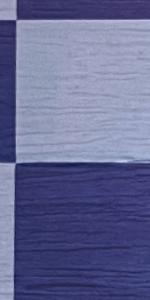
Label: Empty